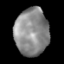
Tissue: lung
Cell type: Epithelial cells
Senescence score: 0.1859
Nuclear area (px): 1565
Mean DAPI intensity: 139.112